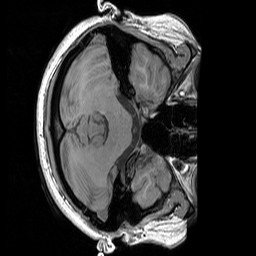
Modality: T1w
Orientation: axial
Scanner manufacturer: siemens
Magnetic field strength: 3 T
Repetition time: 1.83 s
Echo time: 0.00303 s